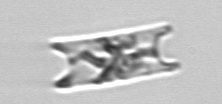
Label: Eucampia